Field crop: maize
Growth stage: 2
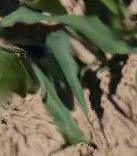
Species: maize